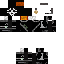
A female skeleton skin with dark skin, wearing brown helmet dressed in a black robe top and black pants, featuring a closed mouth.